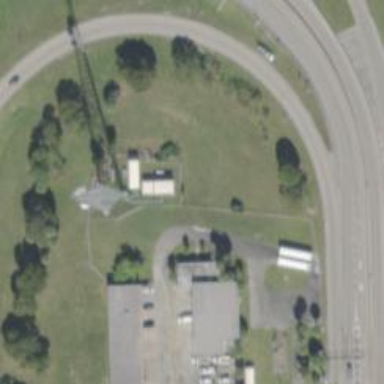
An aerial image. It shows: Mast tower used for communication.